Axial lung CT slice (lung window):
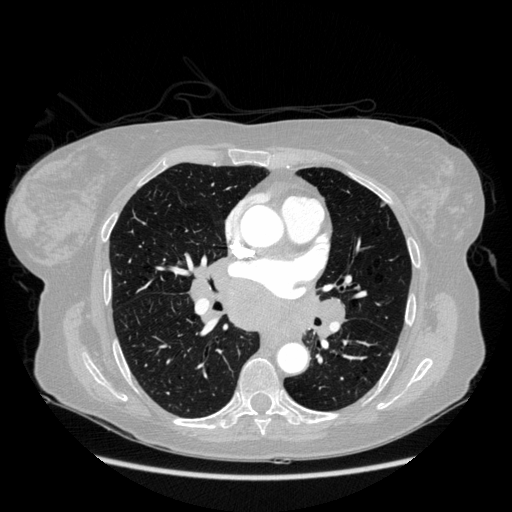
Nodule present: yes
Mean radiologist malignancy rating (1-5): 2